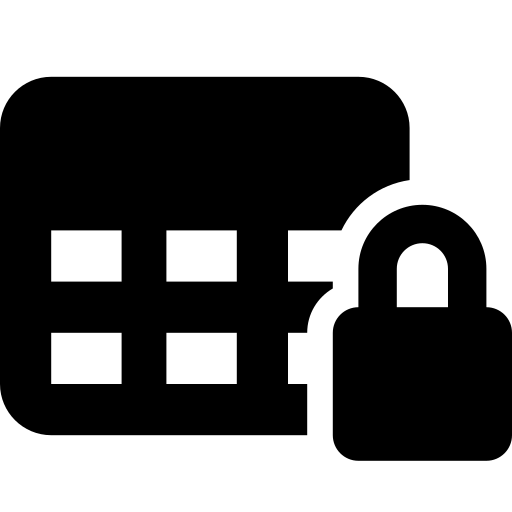
Tags: icon, FontAwesome, fa-icon, solid, table, cells, row, lock